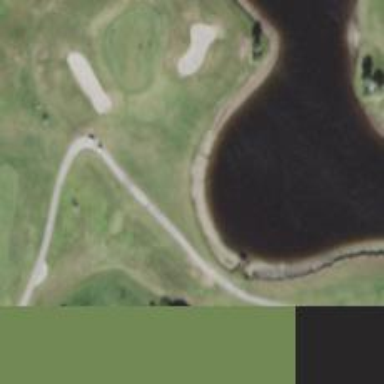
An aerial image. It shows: Path for golf carts.